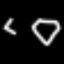
Label: diamond